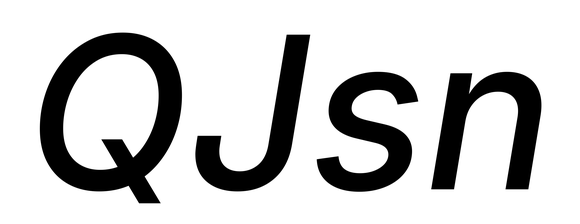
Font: Inter-Italic_Medium_Italic